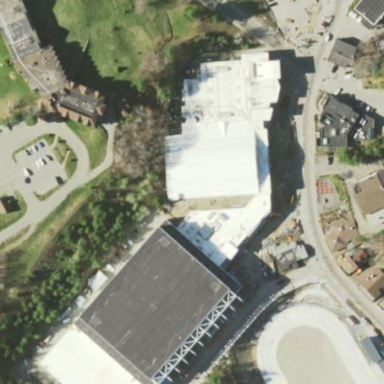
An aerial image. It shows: Historic building transformed into sports center for skating.